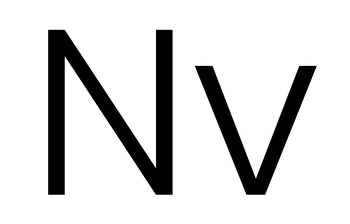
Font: Poppins-Light